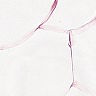
Metastatic tissue present: no